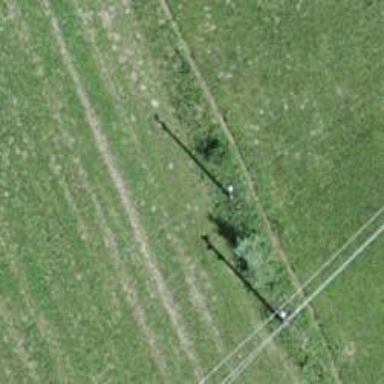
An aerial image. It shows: Minor power line.